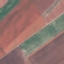
Land use / land cover: AnnualCrop